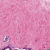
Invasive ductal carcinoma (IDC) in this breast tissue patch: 0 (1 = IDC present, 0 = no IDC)